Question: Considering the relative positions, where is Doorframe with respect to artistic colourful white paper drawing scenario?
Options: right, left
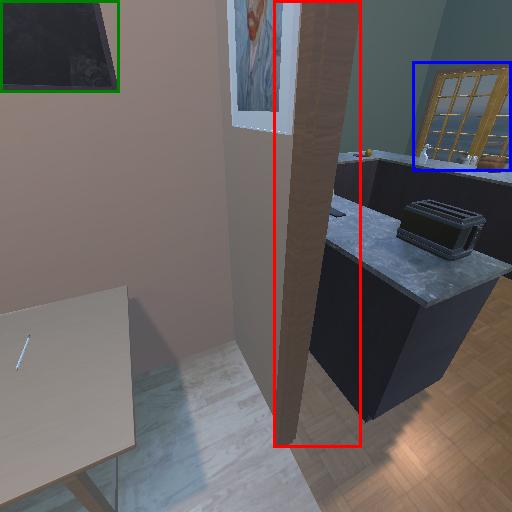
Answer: right